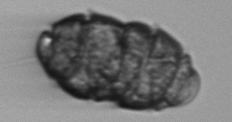
Label: Margalefidinium